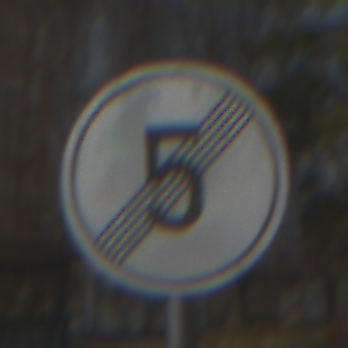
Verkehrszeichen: EndeGeschwindigkeit5
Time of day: MorningAfternoon
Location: Outdoor (Suburban)
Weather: PartlyCloudy
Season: NotSpecified
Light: Natural